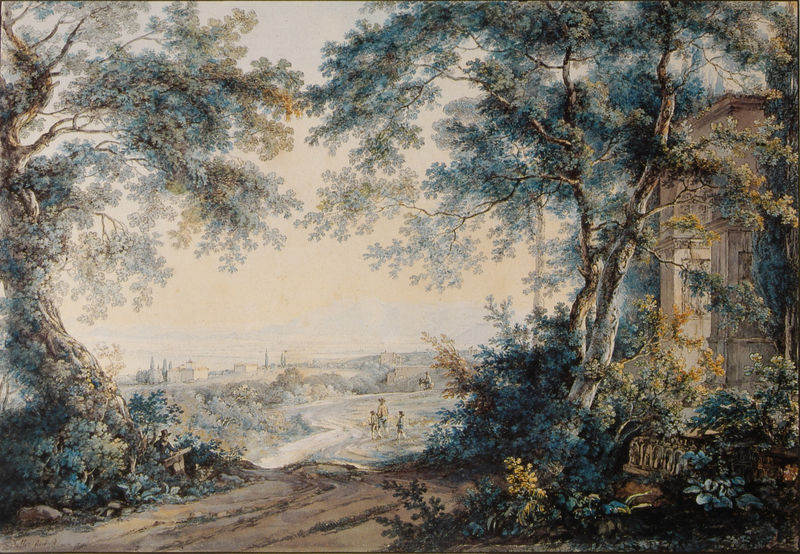
Titel: Lago Pantano
Künstler: Johann Georg von Dillis
Standort: München
Institution: Bayerische Verwaltung der staatlichen Schlösser, Gärten und Seen
Schlagwörter: baum, berg, blau, blätter, gemälde, himmel, laub, mann, meer, wasser, weiß, bäume, gelb, grün, landschaft, menschen, sand, see, stadt, äste, blumen, braun, fenster, hell, hintergrund, hut, licht, pastell, straße, zeichnung, blick, dach, gebäude, haus, rot, schloss, weg, leute, architektur, blass, öl, ast, ebene, erde, ferne, horizont, häuser, natur, stamm, strauch, busch, sträucher, personen, pflanzen, england, rechts, wald, zart, kinder, pferd, zypressen, sommer, bogen, italien, dunst, nebel, spazieren, bank, romantik, stämme, fein, tor, waldrand, stadtansicht, laviert, tusche, ruine, landschadt, denkmal, wanderer, dickicht, eiche, tempel, englischer garten, toskana, landschaftsgarten, moosgrün, sandig, vista, denkmale, 4, plant, stadp, baum blau, büssche, rrechts, laiub